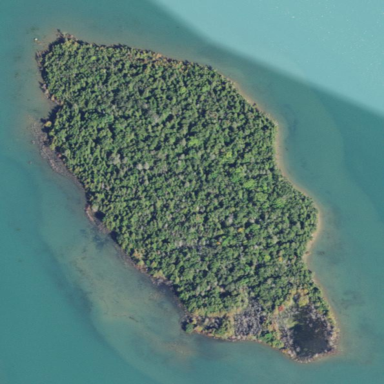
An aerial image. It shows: Islet.